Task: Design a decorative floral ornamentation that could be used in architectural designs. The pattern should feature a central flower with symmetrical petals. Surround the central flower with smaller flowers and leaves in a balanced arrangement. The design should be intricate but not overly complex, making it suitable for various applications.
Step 1247:
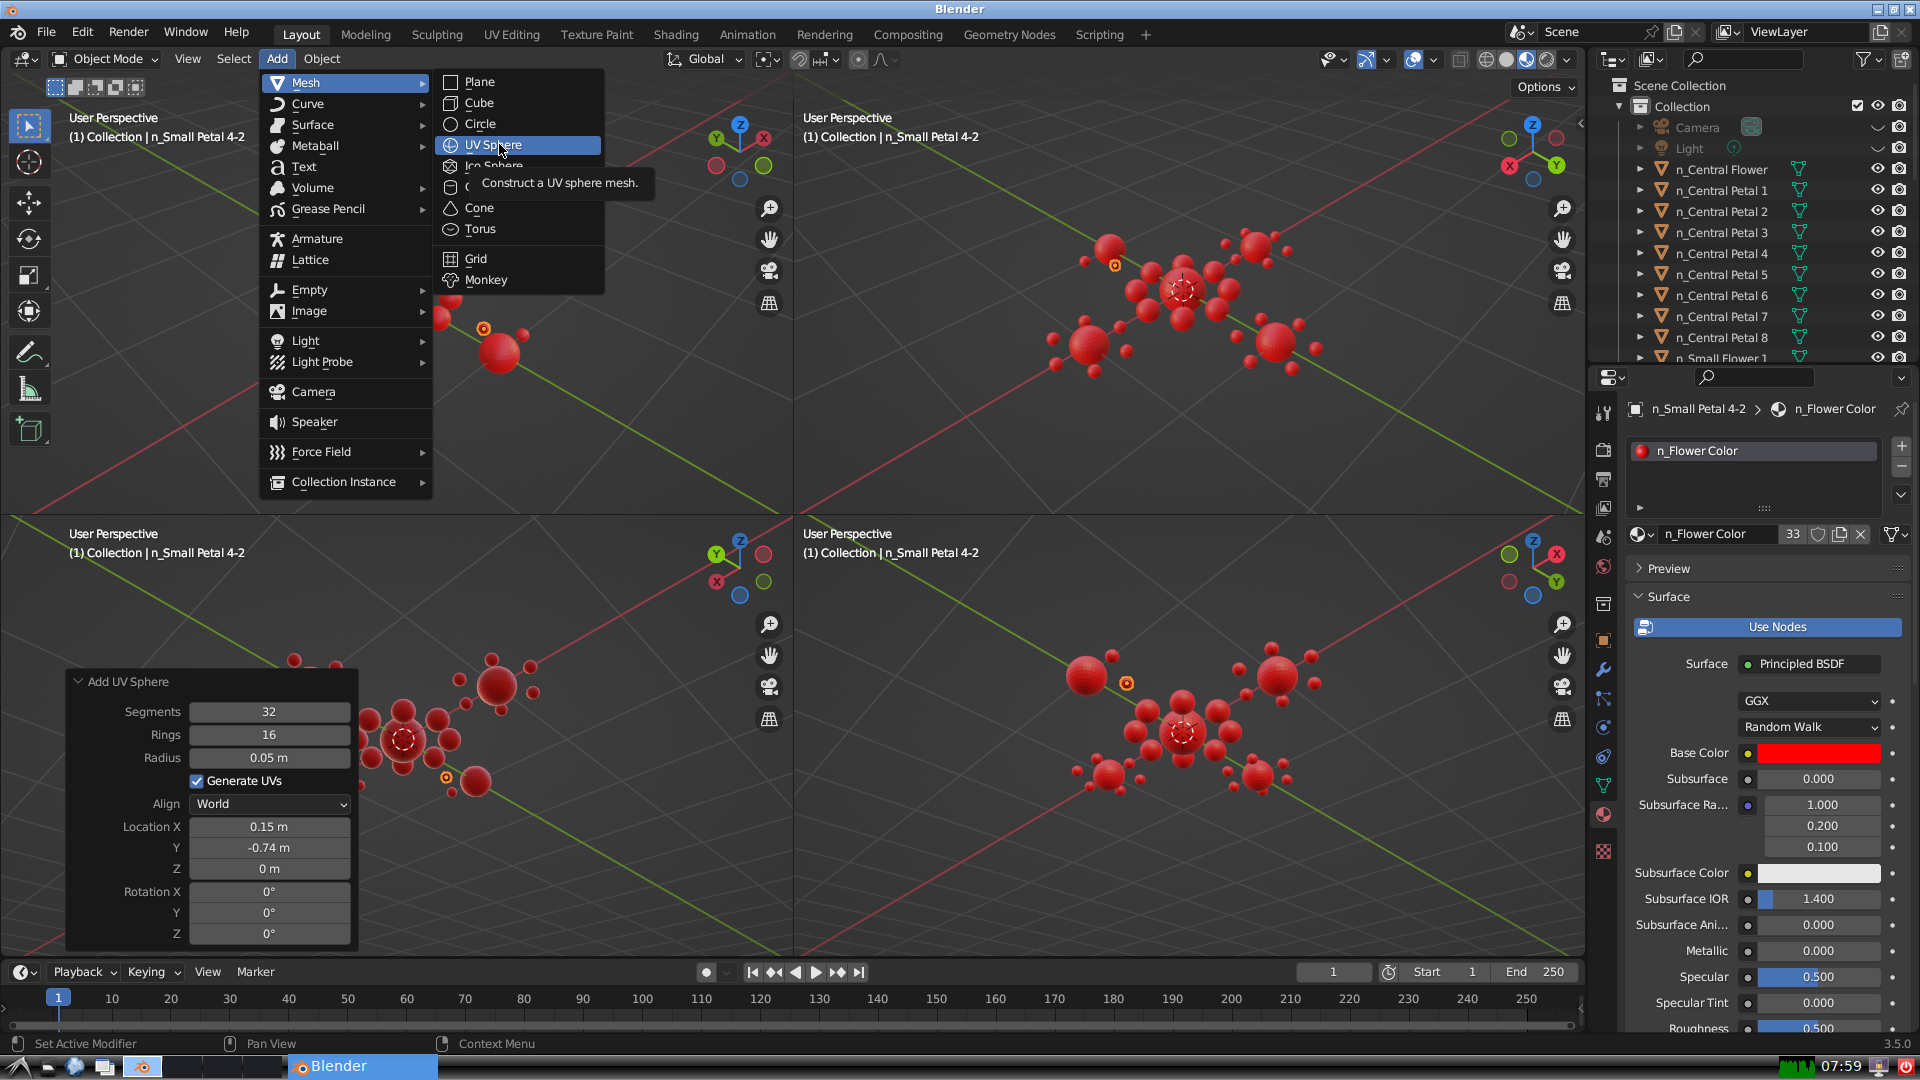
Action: click: no